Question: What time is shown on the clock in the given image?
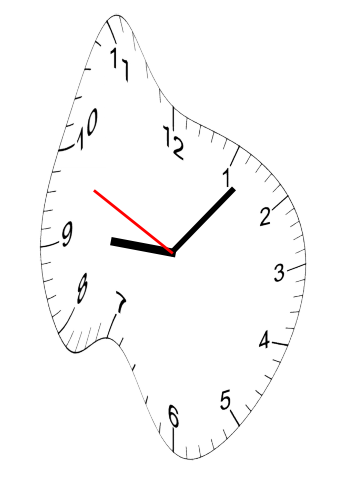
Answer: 09:06:49